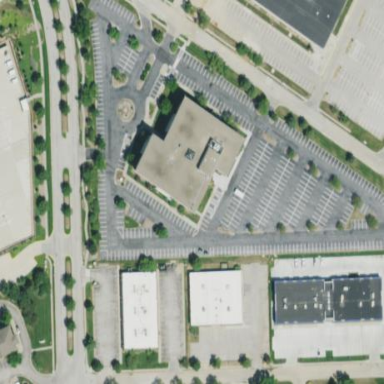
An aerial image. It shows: Office building.